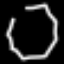
Label: octagon